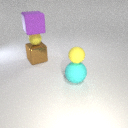
large brown metal cube to the left of large cyan rubber sphere